Interaction volume radius: 5 \u00c5
Interaction volume height: 10 \u00c5
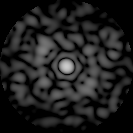
Disorder parameter: 0.7365